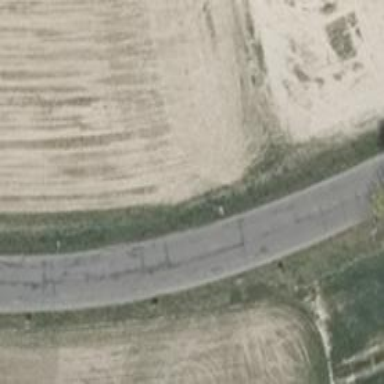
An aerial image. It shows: Tertiary road with asphalt surface.